Question: I need help with customizing MUI-Datatable. This block that in red square you see I want to push in toolbar of MUI-datatable, and fill this empty space. Can I do this?

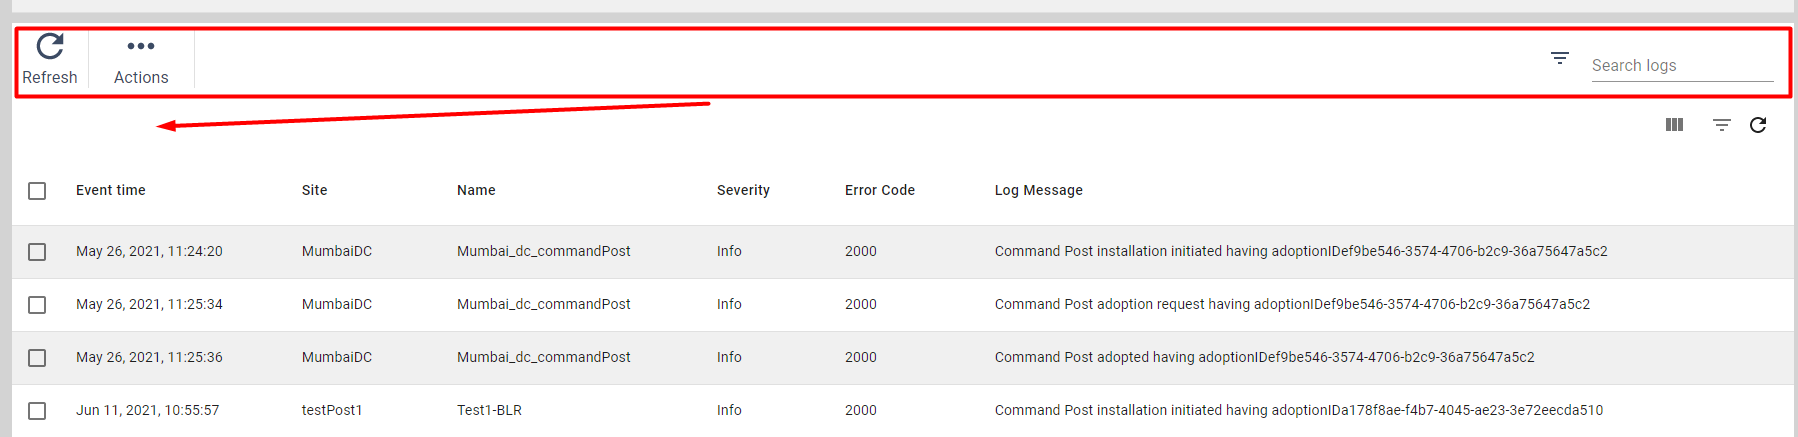
Answer: Yep, I just solve this issue by adding my JSX component into "title" option and it works. Maybe someone will stuck on this
'''
<MUIDataTable
title={<ActionPanel showOnlyFailedExecutions={showOnlyFailedExecutions} />}
options={overivewOptions}
data={data}
columns={columns}
/>
'''